Question: We try to restrict zoom out level of world map in my application and my application build on Ruby on rails 3.
We used "gmap4rails" gem for Google map but problem was world map will repeat multiple time on map area as you can see in attached image.
we required 3 section that will be good for user to visualization but if its 3,4 section then also its expectable but its repeat 5 time. please help us to restrict zoom out.

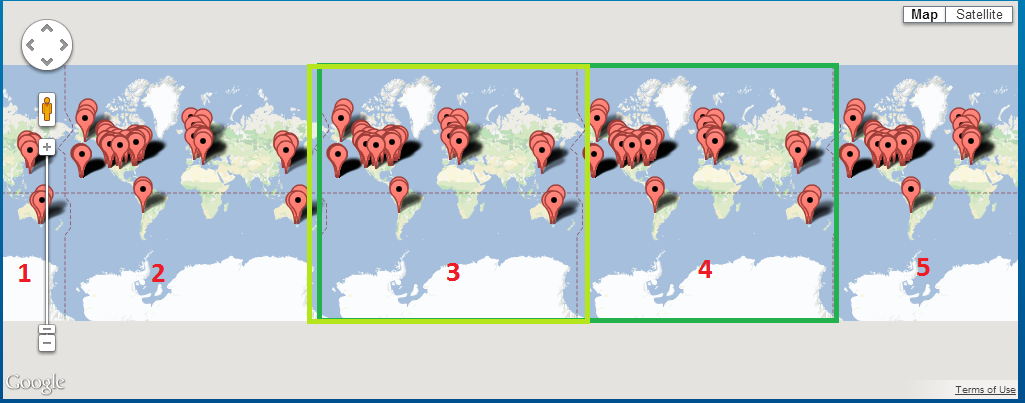
Answer: in gmap4rails we use minZoom and maxZoom option and its works for us
below our code that we use thanks
'''
= gmaps({"map_options" => {"auto_zoom" => false,"minZoom" => 2, "maxZoom" => 15,"zoom" => 2}, "markers" => {"data" => @latest_projects_json }})
'''